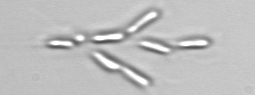
Label: Dinobryon